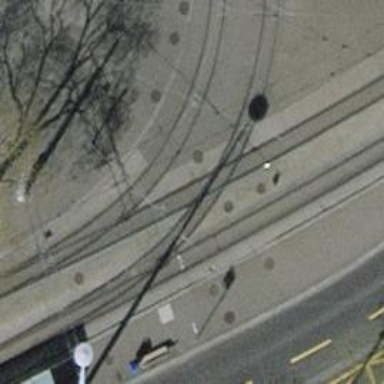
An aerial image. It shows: Paved service road with separate sidewalk. Embedded rails indicate the presence of tram.